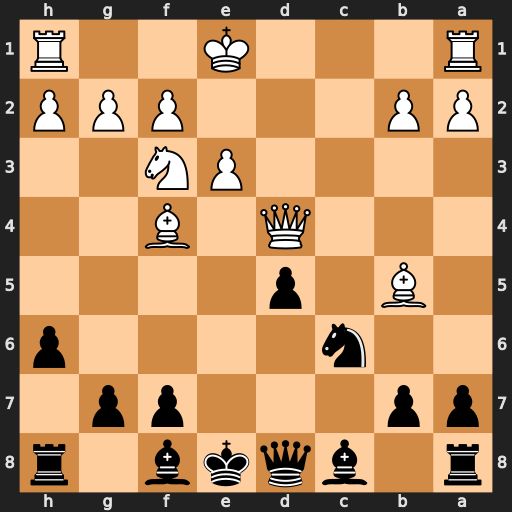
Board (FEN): r1bqkb1r/pp3pp1/2n4p/1B1p4/3Q1B2/4PN2/PP3PPP/R3K2R
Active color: b
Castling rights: KQkq
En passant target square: -
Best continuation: Qa5+ Nd2 Qxb5